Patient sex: M
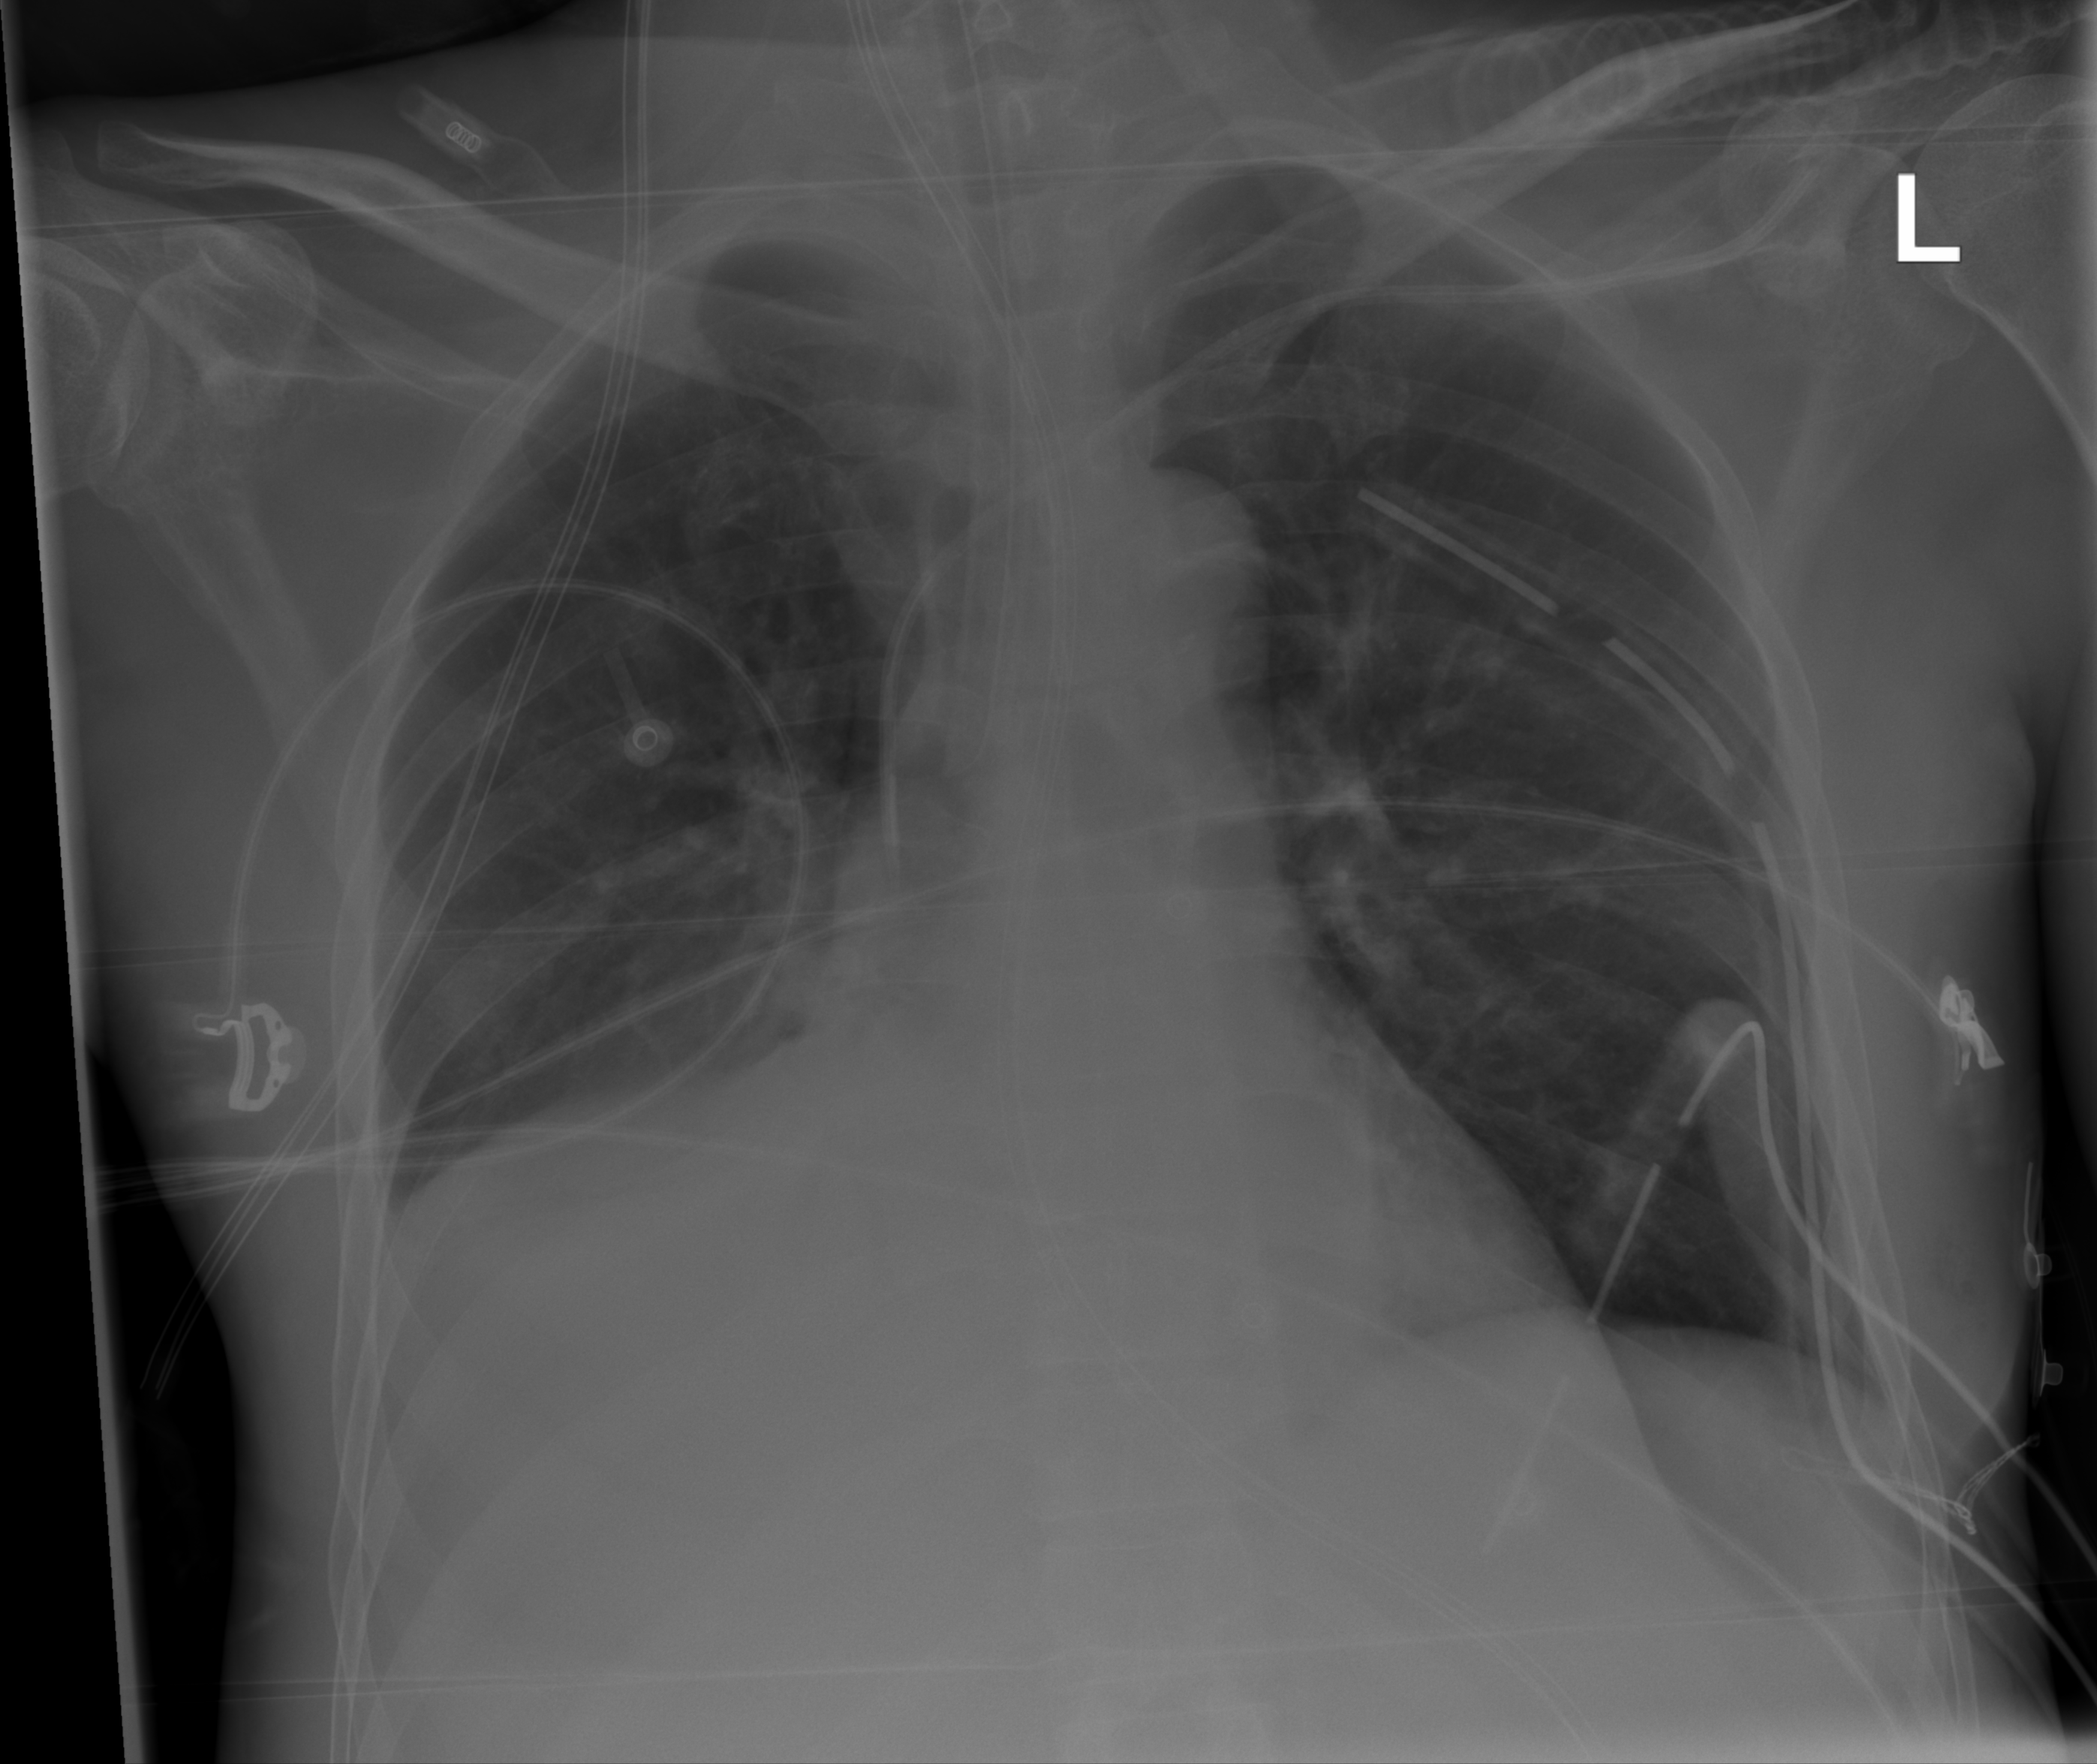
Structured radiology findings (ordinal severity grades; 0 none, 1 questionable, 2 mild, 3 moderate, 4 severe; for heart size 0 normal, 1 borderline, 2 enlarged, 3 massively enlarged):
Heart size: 0
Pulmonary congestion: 2
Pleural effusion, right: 0
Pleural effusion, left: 0
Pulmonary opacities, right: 0
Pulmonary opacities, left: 0
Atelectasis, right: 2
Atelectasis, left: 2